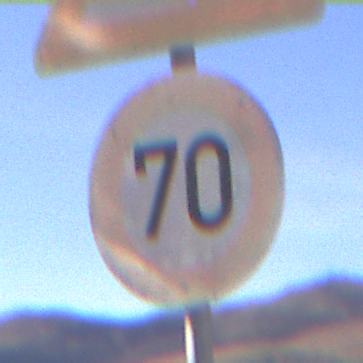
Verkehrszeichen: Geschwindigkeit70
Zusatzzeichen oben: WildwechselRechts
Umgebung: Outdoor, Nature
Tageszeit: Midday
Wetter: Clear
Licht: Natural
Jahreszeit: NotSpecified
Kontrast: HighContrast